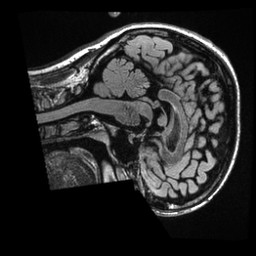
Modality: T1w
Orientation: sagittal
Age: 25
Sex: female